Question: This may sound a little noobish but I am trying to count the total number of returned rows in a query. I have tried COUNT() to no avail. So far I have this Query:
'''
SELECT DISTINCT
a.*
, LEVEL AS n
, count(wipdatavalue) as total
FROM
(
SELECT
WIPDATAVALUE
, CONTAINERNAME
, una
, dulo
, (dulo - una) + 1 AS m
FROM
(
SELECT
WIPDATAVALUE
, CONTAINERNAME
, CASE
WHEN INSTR(wipdatavalue, '-') = 0 THEN
wipdatavalue
ELSE
SUBSTR(wipdatavalue, 1, INSTR(wipdatavalue, '-')-1)
END AS una
, CASE
WHEN INSTR(wipdatavalue, '-') = 0 THEN
wipdatavalue
ELSE
SUBSTR(wipdatavalue, INSTR(wipdatavalue, '-') + 1)
END AS dulo
FROM trprinting
WHERE containername = '8PB842613'
)
)A CONNECT BY LEVEL <= m
GROUP BY
WIPDATAVALUE
, CONTAINERNAME
, una
, dulo
, m
, LEVEL
ORDER BY N;
'''

I am also trying to make the N field 1 to 8 since that should be the correct output. Thanks in advance. I know you guys will be helpful :)
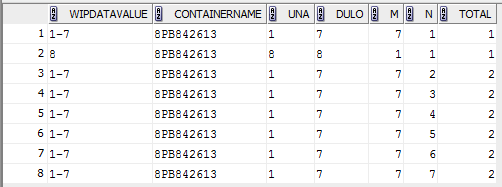
Answer: you'd want to do something like:
'''
with data (wipdatavalue, containername, una, dulo, m, n)
as (select wipdatavalue,containername,una,dulo,( dulo - una ) + 1 as m,una n
from (select wipdatavalue,containername,
case
when Instr(wipdatavalue, '-') = 0
then
to_number(wipdatavalue)
else
to_number(Substr(wipdatavalue, 1, Instr(wipdatavalue, '-') - 1))
end as una,
case
when Instr(wipdatavalue, '-') = 0
then
to_number(wipdatavalue)
else
to_number(Substr(wipdatavalue, Instr(wipdatavalue, '-') + 1))
end as dulo
from trprinting
where containername = '8PB842613')
union all
select wipdatavalue,containername,una,dulo,m,n + 1
from data
where n + 1 <= dulo)
select wipdatavalue,containername,una,dulo,m,n,
count(*) over () total_rows
from data
order by wipdatavalue,n;
'''
fiddle: <URL>